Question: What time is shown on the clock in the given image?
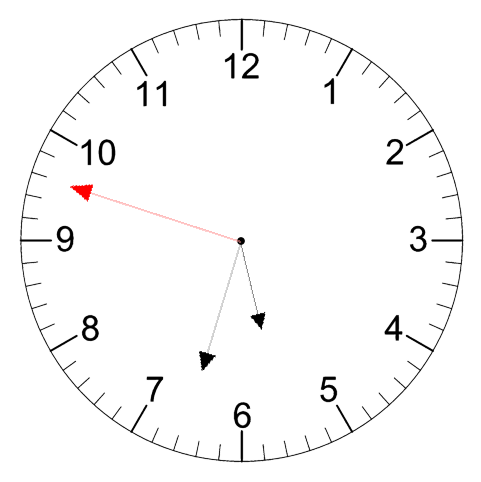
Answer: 05:32:48